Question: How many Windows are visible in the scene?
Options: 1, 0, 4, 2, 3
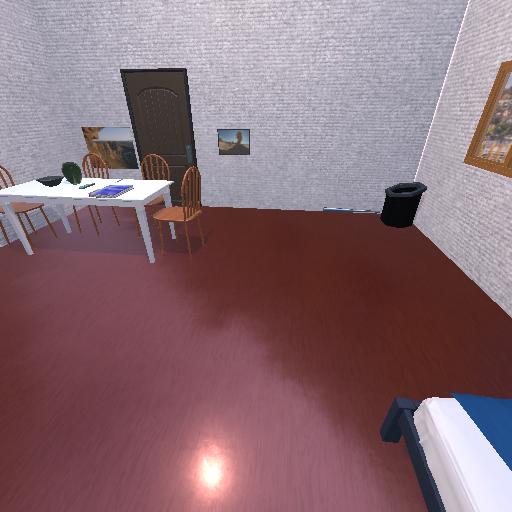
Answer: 1